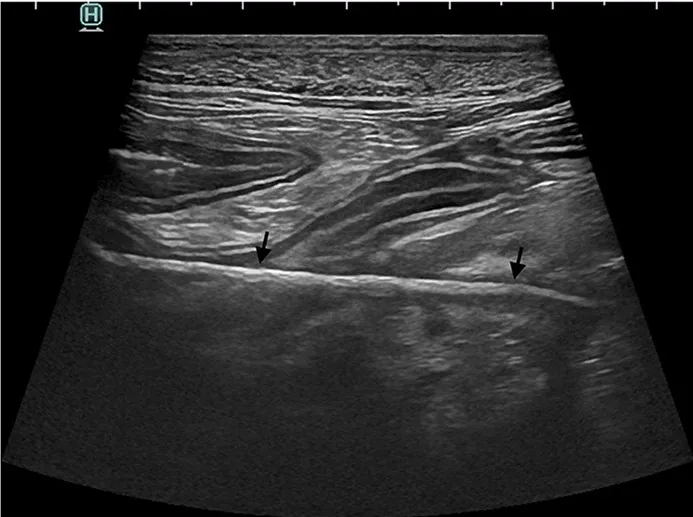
Abdominal ultrasound of D2. Echoic fluid filled cavity (white arrow) along a small bowel loop. Perforating intestinal stick-like foreign body (black arrows).
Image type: radiology (ultrasound)